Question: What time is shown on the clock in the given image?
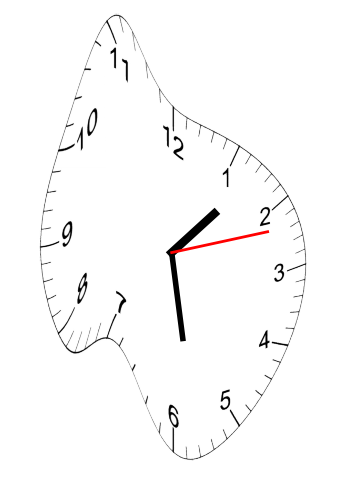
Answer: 01:28:12